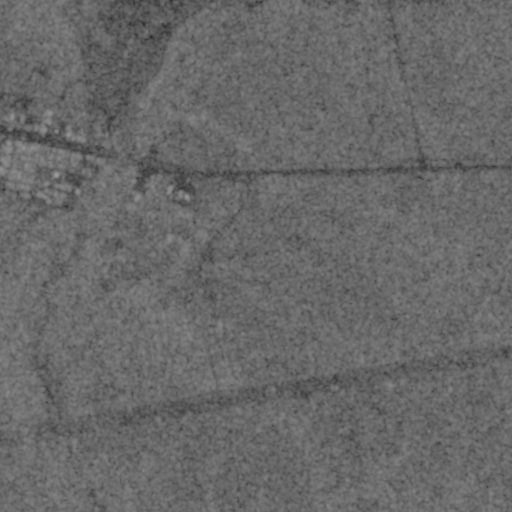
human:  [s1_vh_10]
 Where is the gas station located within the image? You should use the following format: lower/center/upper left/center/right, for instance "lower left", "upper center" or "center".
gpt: The gas station is located in the upper left of the image.
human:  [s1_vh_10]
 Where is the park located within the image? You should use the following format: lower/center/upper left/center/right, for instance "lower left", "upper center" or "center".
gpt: The park is located in the upper left of the image.
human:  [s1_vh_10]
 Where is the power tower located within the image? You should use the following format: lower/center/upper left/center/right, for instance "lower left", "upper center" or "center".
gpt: The power tower is located in the lower of the image.
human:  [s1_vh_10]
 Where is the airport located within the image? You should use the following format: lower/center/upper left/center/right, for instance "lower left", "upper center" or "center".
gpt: There is no airport in the image.

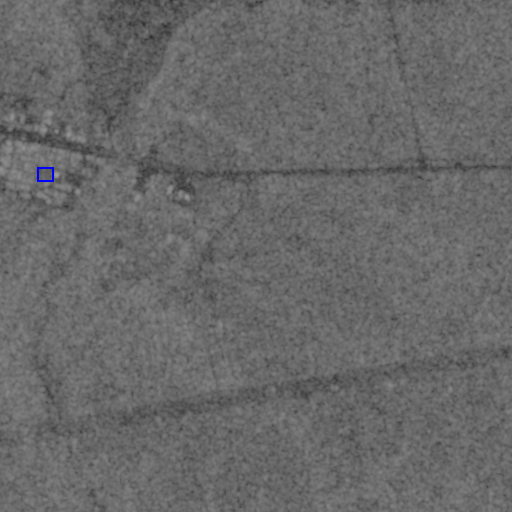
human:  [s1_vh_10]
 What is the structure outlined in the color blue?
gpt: The structure outlined in blue is a park.
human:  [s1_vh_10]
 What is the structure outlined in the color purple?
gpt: There is no purple outline.